Question: I need to align x-axis labels as shown in the snapshot below:

I tried:
'''
.attr("transform", function(d) {
return "rotate(-90)"
})
'''
But it rotated the whole axis/scale.
How do I fix this?
<URL>
I updated my code:
'''
svg.append("g")
.attr("class", "x axis")
.attr("transform", "translate(0," + height + ")")
.call(xAxis)
.selectAll("text")
.style("text-anchor", "end")
.attr("dx", "0em")
.attr("dy", "0em")
.attr("transform", function(d) {
return "rotate(-90)"
});
'''
Now the labels are rotated to -90 degrees. How do I get it onto the bars?
<URL>
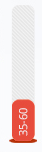
Answer: I'm not that good in using 'translate'. But this <URL> just works fine.
Reason why the whole axis/scale got rotated is because when the text being created with 'x' and 'y' position, the origin point of it becomes '(0,0)'.
So to rotate your text labels you need to position those text using 'translate' instead of 'x and y'.
In the <URL> I've added the below code at the bottom where it text labels are being rotated.
If you wanted to rotate it more. You can just change the degree of rotation.
Hope this helps for you.